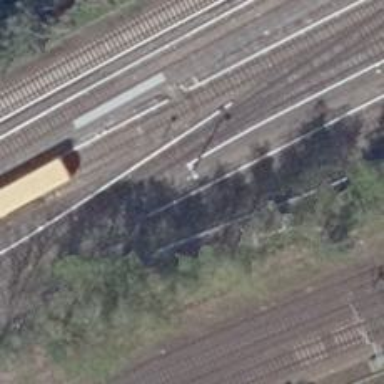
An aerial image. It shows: Railway switch.